Interaction volume radius: 5 \u00c5
Interaction volume height: 10 \u00c5
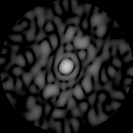
Disorder parameter: 0.892